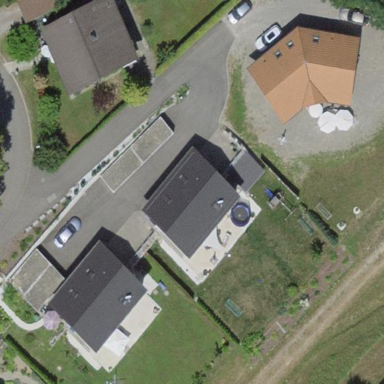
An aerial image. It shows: Detached building.